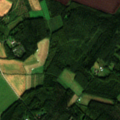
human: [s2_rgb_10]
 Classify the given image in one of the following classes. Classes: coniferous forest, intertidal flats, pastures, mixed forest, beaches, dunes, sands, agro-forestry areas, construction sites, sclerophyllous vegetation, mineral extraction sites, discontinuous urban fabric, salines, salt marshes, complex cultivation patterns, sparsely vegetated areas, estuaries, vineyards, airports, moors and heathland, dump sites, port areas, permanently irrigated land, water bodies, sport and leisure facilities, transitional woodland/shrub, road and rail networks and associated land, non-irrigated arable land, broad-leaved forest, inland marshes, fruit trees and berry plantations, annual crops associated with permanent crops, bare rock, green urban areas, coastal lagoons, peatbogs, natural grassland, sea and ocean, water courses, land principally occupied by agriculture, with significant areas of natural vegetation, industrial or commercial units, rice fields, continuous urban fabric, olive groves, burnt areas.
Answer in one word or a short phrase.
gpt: non-irrigated arable land, land principally occupied by agriculture, with significant areas of natural vegetation, broad-leaved forest, coniferous forest, mixed forest, peatbogs